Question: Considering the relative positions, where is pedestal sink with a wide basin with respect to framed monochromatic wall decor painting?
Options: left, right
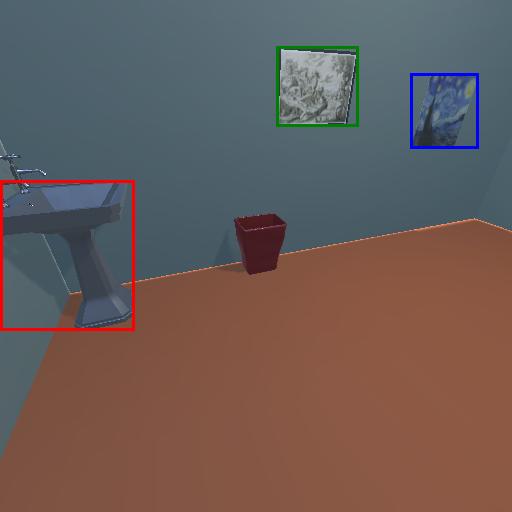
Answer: left